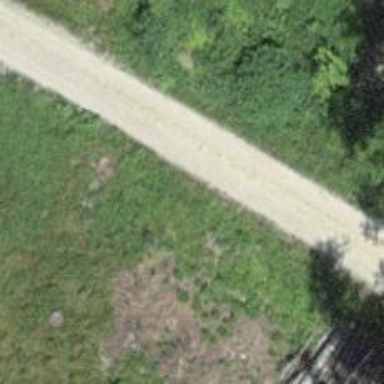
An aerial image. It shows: Gravel track with track type of grade3.